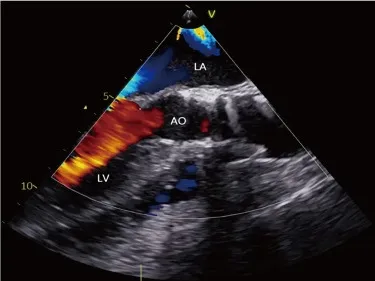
Trans-esophageal echocardiography in TAVR procedure. Postoperative echocardiography showed the prosthetic aortic valve with good morphology.
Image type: radiology (ultrasound)